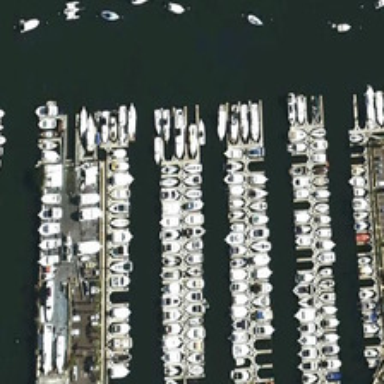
This is a pier with many ships .